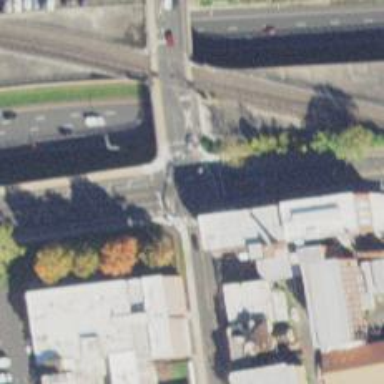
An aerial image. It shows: Stop road.